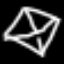
Label: diamond